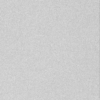
Label: dusty